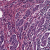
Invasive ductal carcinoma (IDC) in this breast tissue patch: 1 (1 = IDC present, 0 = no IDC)